Question: i have set of radio buttons like below,
'''
<input type="radio" NAME="pizzasize" value="1"/>100&#37; of the time<br />
<input type="radio" NAME="pizzasize" value="2" />75&#37; of the time<br />
<input type="radio" NAME="pizzasize" value="3"/>50&#37; of the time<br />
<input type="radio" NAME="pizzasize" value="4"/>25&#37; of the time<br />
'''

i need to change the radiobuttons format like the image in the above.
How can i do this?..
Thanks
Ravi
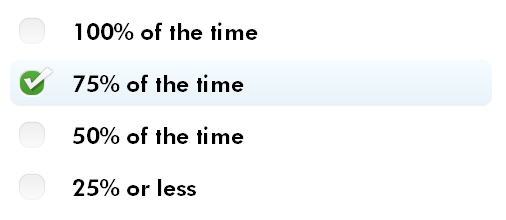
Answer: The easiest thing would probably be to define a class for "selected" and then just assign that class to the checked option of the radiobuttonlist.
'''
$("#whatevertheparentidis :radio").removeClass("selected");
$("#whatevertheparentidis :checked").addClass("selected");
'''
You can define the image as the background image on the .selected class.